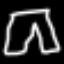
Label: pants